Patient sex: F
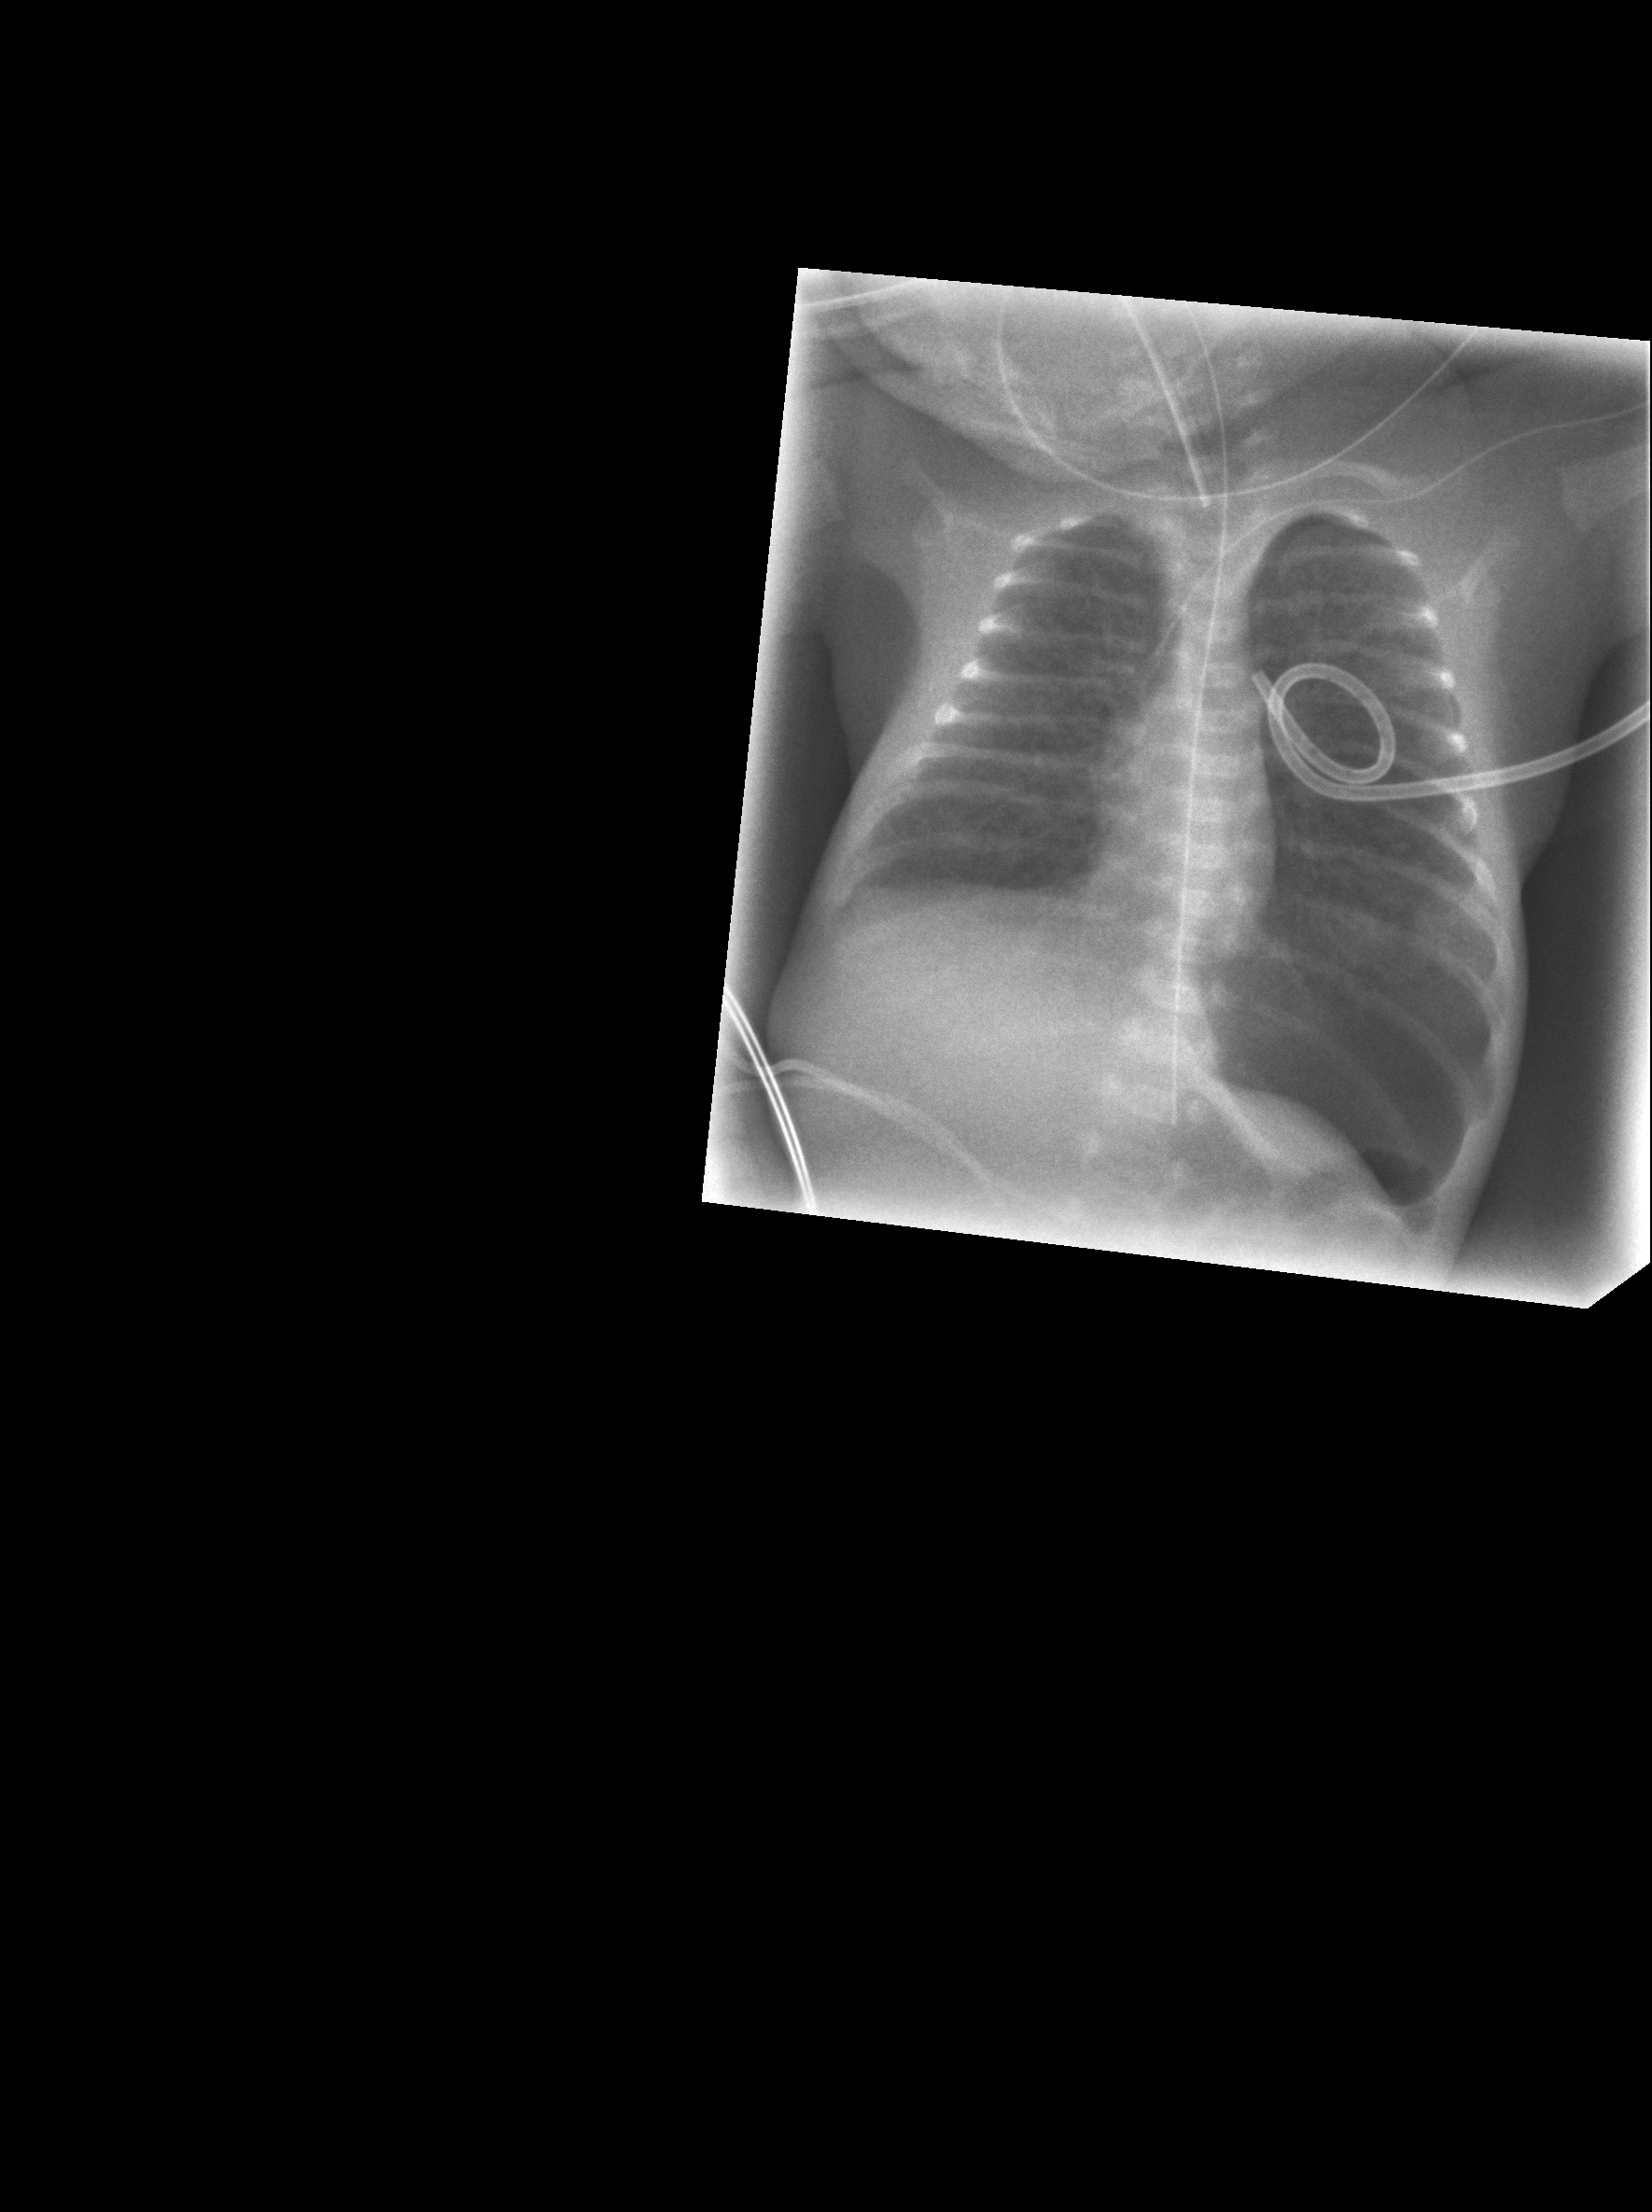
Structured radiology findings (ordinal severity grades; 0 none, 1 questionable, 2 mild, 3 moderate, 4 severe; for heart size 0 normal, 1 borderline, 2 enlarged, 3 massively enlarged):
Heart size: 0
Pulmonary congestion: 0
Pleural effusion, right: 0
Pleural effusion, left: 0
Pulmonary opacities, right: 0
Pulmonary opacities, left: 0
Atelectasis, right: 0
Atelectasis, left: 0